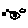
Label: circle